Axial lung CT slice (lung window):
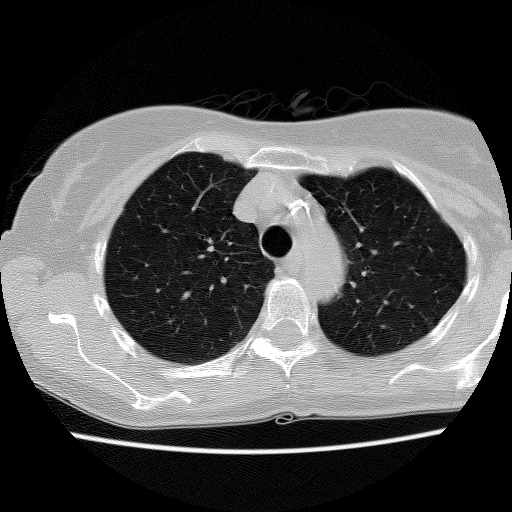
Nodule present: no